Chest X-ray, PA view. Patient: 58 years old, sex F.
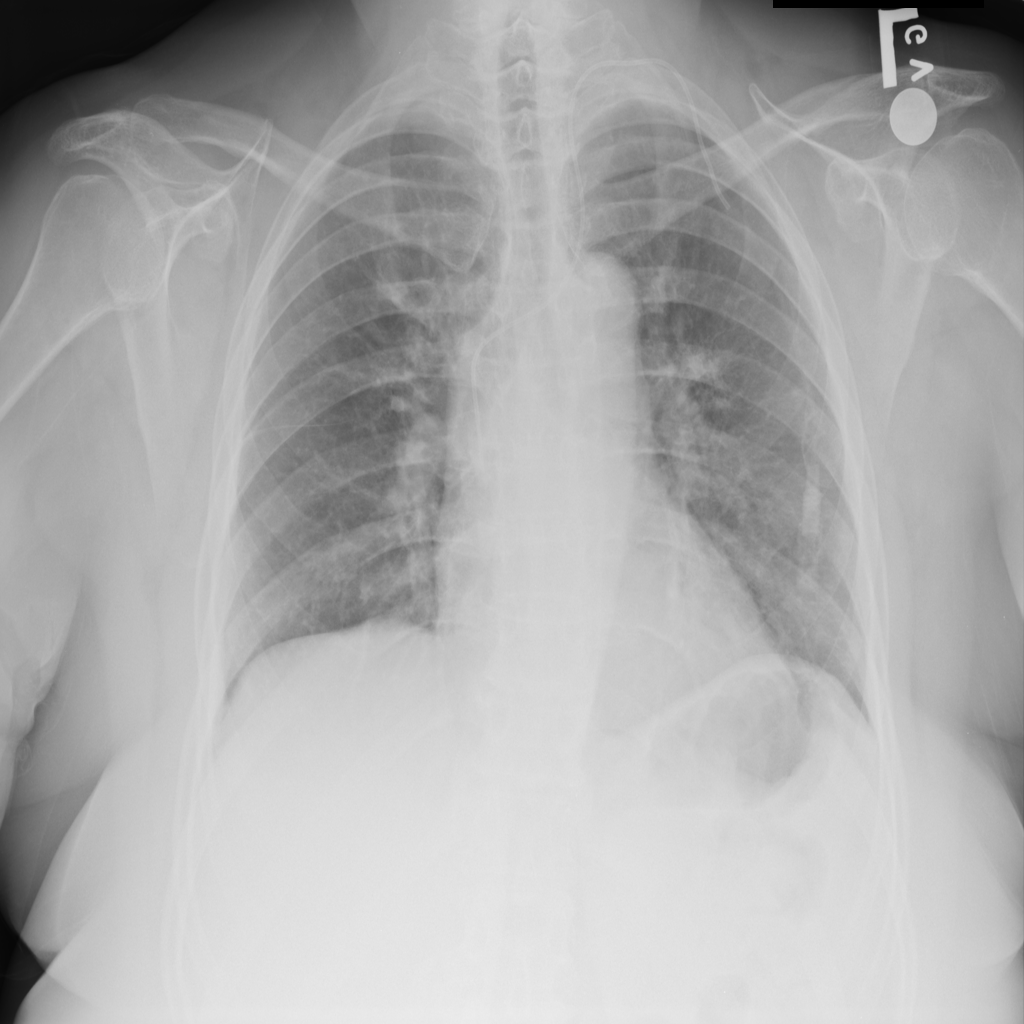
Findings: No Finding